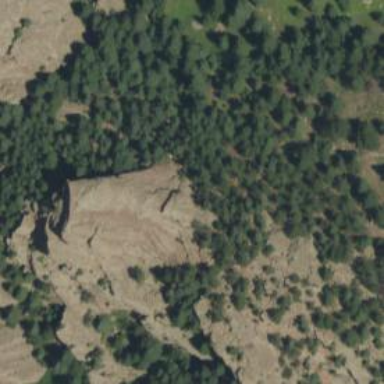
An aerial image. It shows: Crag for climbing.